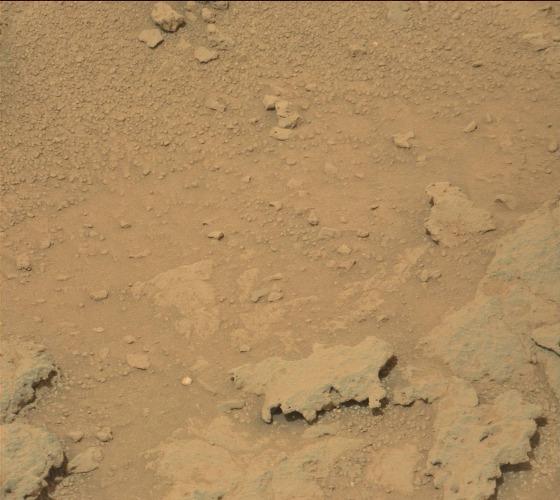
Terrain classes present: Bedrock, Gravel / Sand / Soil, Rock, Shadow